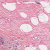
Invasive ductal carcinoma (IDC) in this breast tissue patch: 0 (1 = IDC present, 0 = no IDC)